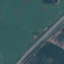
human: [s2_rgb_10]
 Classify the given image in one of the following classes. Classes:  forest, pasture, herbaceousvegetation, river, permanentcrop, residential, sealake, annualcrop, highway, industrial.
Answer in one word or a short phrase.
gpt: Highway